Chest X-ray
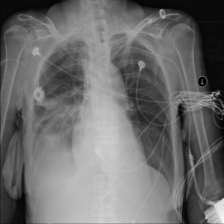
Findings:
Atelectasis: positive
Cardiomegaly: negative
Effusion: negative
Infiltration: positive
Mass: negative
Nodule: negative
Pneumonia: negative
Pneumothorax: negative
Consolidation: negative
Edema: negative
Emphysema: negative
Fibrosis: negative
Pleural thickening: negative
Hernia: negative